Brain MRI, t1w sequence, axial 2D slice.
Patient: age 34, sex F, weight 90 kg, height 1.9 m
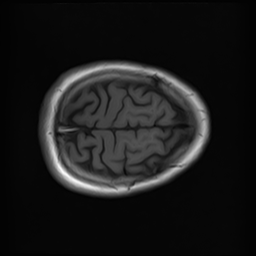